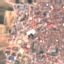
Land use / land cover: Residential